Question: I am looping through a 'DataGridView' control and adding rows dynamically. I am setting the 'BackColor' property of each cell based on the following logic:
'''
if (bidVolume != null)
{
this.Rows[this.RowCount - 1].Cells[1].Style.BackColor = Color.Green;
}
else
{
this.Rows[this.RowCount - 1].Cells[1].Style.BackColor = Color.FromArgb(150, Color.Green);
}
'''
This is causing problems, the color is not properly set visually and when re-sizing the 'DataGridView' it looks like this:

When I don't use 'Color.FromArgb' and just use 'Color.Red' for example, then everything works fine ..
Is it possible to set a cell 'BackColor' using 'Color.FromArgb' ?
Thanks
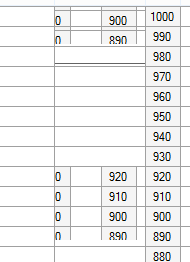
Answer: You cannot use 'Color.FromArgb', because 'DataGridView' won't accept transparent colors. This is probably caused by the fact that the cells and DataGridView are not transparent (by default). What you are looking for is probalby <URL>; you may want to set 'BackColor' to color between White and Green.
If I am mistaken and this is not what you want please explain your need for alpha channel in the cell.